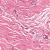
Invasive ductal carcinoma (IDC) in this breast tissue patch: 0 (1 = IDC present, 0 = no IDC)